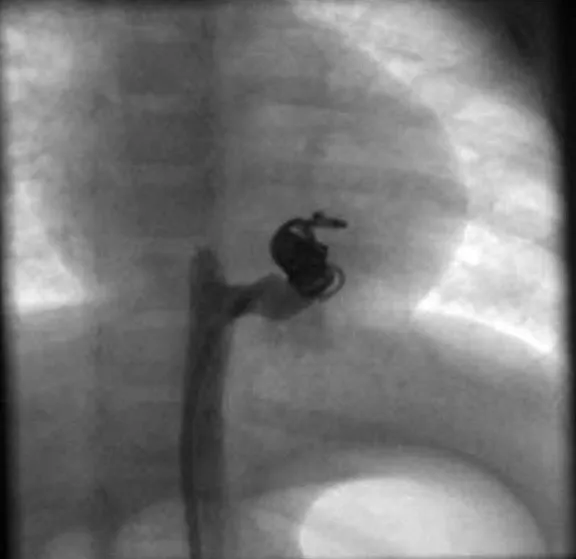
Selective angiogram of the aortopulmonary collateral after the procedure, showing complete closure.
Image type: radiology (x_ray)